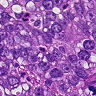
Metastatic tissue present: yes